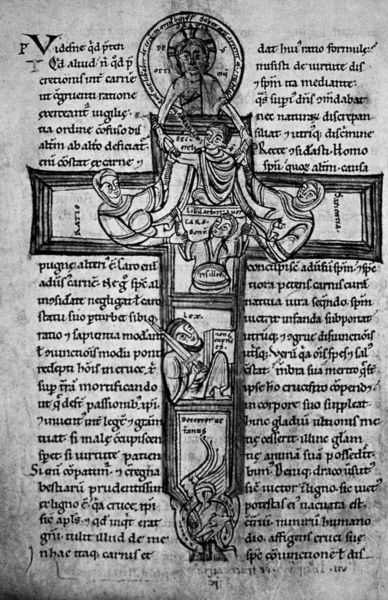
Titel: Speculum virginum
Institution: London, British Library (BL)
Schlagwörter: feuer, mann, menschen, männer, symbol, zeichnung, bibel, geschichte, engel, schrift, spalten, figuren, kaiser, könig, buch, kreuz, druck, seite, schwarzweiß, schwert, text, beten, buchseite, heiligenschein, christus, jesus, heilige, maria, szenen, sakral, wort, anordnung, latein, lateinisch, nonnen, buchmalerei, codex, kreus, kaligraphie, minuskel, figuration, schrreiber, posane, manes